Question: I can't understand why my textview is not ellipsized. Thank you for any help.
I have this layout:
'''
<?xml version="1.0" encoding="utf-8"?>
<LinearLayout xmlns:android="http://schemas.android.com/apk/res/android"
android:layout_width="match_parent"
android:layout_height="65dp"
android:background="@drawable/dash_whiteplate"
android:minHeight="@dimen/info_activity_list_item_height"
android:orientation="vertical"
android:paddingLeft="10dp"
android:paddingRight="10dp"
android:weightSum="1.0" >
<RelativeLayout style="@style/ItemFlightRouteLayout" >
<ImageView
android:id="@+id/routImageTop"
style="@style/ItemFlightRouteArrow"
android:src="@drawable/icon_arrowup_normal" />
<TextView
android:id="@+id/routAiroportFrom"
style="@style/ItemFlightRouteAirportName"
android:layout_toLeftOf="@+id/topDescription"
android:layout_toRightOf="@+id/routImageTop"
android:textAppearance="@style/ItemFlightRouteAirportName"
android:text="askdjflsfksdfasdfdfsfdsfsdfsfdsdfsfd" />
<RelativeLayout
android:id="@+id/topDescription"
style="@style/ItemFlightRouteDescriptionLayout" >
<View
android:id="@+id/verticalDivider"
style="@style/ItemFlightRouteSeparator"
android:layout_toLeftOf="@+id/txt_time" />
<RelativeLayout
android:id="@+id/txt_time"
android:layout_width="60dp"
android:layout_height="match_parent"
android:layout_toLeftOf="@+id/verticalDivider2" >
<TextView
android:id="@+id/timeDep"
style="@style/ItemFlightRouteText"
android:textColor="@color/statusLanded" />
</RelativeLayout>
<View
android:id="@+id/verticalDivider2"
style="@style/ItemFlightRouteSeparator"
android:layout_toLeftOf="@+id/txt_gate" />
<RelativeLayout
android:id="@+id/txt_gate"
android:layout_width="60dp"
android:layout_height="match_parent"
android:layout_alignParentRight="true" >
<TextView
android:id="@+id/desciptionTop"
style="@style/ItemFlightRouteText" />
</RelativeLayout>
</RelativeLayout>
</RelativeLayout>
<View
android:layout_width="match_parent"
android:layout_height="1dp"
android:layout_marginLeft="5dp"
android:layout_marginRight="5dp"
android:background="@color/grey" />
<RelativeLayout style="@style/ItemFlightRouteLayout" >
<ImageView
android:id="@+id/routImageBottom"
style="@style/ItemFlightRouteArrow"
android:src="@drawable/icon_arrowdown_normal" />
<TextView
android:id="@+id/routAiroportTo"
style="@style/ItemFlightRouteAirportName"
android:layout_toLeftOf="@+id/bottomDescription"
android:layout_toRightOf="@+id/routImageBottom"
android:textAppearance="@style/ItemFlightRouteAirportName" />
<RelativeLayout
android:id="@+id/bottomDescription"
style="@style/ItemFlightRouteDescriptionLayout" >
<View
android:id="@+id/verticalDivider3"
style="@style/ItemFlightRouteSeparator"
android:layout_toLeftOf="@+id/txt_time2" />
<RelativeLayout
android:id="@+id/txt_time2"
android:layout_width="60dp"
android:layout_height="match_parent"
android:layout_toLeftOf="@+id/verticalDivider4" >
<TextView
android:id="@+id/timeArr"
style="@style/ItemFlightRouteText" />
</RelativeLayout>
<View
android:id="@+id/verticalDivider4"
style="@style/ItemFlightRouteSeparator"
android:layout_toLeftOf="@+id/txt_gate2" />
<RelativeLayout
android:id="@+id/txt_gate2"
android:layout_width="60dp"
android:layout_height="match_parent"
android:layout_alignParentRight="true" >
<TextView
android:id="@+id/desciptionBottom"
style="@style/ItemFlightRouteText" />
</RelativeLayout>
</RelativeLayout>
</RelativeLayout>
</LinearLayout>
'''
and styles:
'''
<style name="ItemFlightRouteLayout">
<item name="android:layout_width">match_parent</item>
<item name="android:layout_height">wrap_content</item>
<item name="android:layout_weight">0.5</item>
<item name="android:weightSum">1.0</item>
</style>
<style name="ItemFlightRouteArrow">
<item name="android:layout_width">wrap_content</item>
<item name="android:layout_height">wrap_content</item>
<item name="android:layout_alignParentLeft">true</item>
<item name="android:layout_centerInParent">true</item>
<item name="android:layout_marginLeft">5dp</item>
</style>
<style name="ItemFlightRouteAirportName">
<item name="android:layout_width">wrap_content</item>
<item name="android:layout_height">match_parent</item>
<item name="android:layout_centerVertical">true</item>
<item name="android:layout_margin">5dp</item>
<item name="android:ellipsize">marquee</item>
<item name="android:padding">2dp</item>
<item name="android:singleLine">true</item>
<item name="android:textColor">@android:color/black</item>
<item name="android:textStyle">bold</item>
<item name="android:textSize">14sp</item>
</style>
<style name="ItemFlightRouteDescriptionLayout">
<item name="android:layout_width">wrap_content</item>
<item name="android:layout_height">match_parent</item>
<item name="android:layout_alignParentRight">true</item>
<item name="android:layout_gravity">right</item>
</style>
<style name="ItemFlightRouteSeparator">
<item name="android:layout_width">1dp</item>
<item name="android:layout_height">22dp</item>
<item name="android:layout_centerVertical">true</item>
<item name="android:layout_marginBottom">5dp</item>
<item name="android:layout_marginTop">5dp</item>
<item name="android:background">@color/grey</item>
</style>
<style name="ItemFlightRouteText">
<item name="android:layout_width">match_parent</item>
<item name="android:layout_height">match_parent</item>
<item name="android:layout_centerVertical">true</item>
<item name="android:layout_margin">5dp</item>
<item name="android:gravity">center</item>
</style>
'''

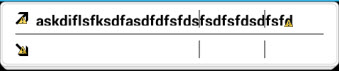
Answer: Finally I've got it!
What I've done: moved routImageTop and routAiroportFrom to LinearLayout, aligned it at parent left and set 'android:layout_toLeftOf="@+id/topDescription"'
Now it works.